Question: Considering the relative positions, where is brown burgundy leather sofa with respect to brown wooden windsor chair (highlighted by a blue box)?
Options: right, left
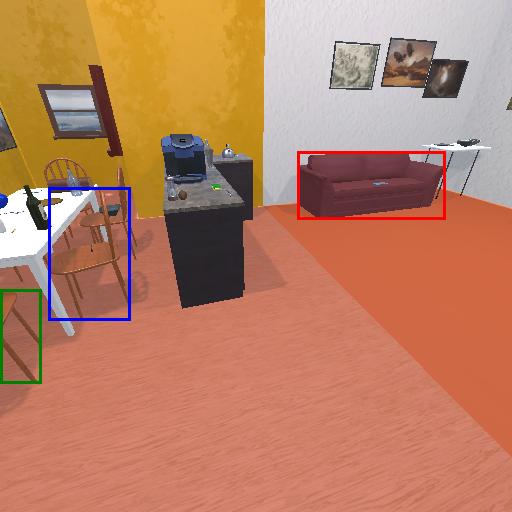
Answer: right